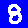
Digit: 8